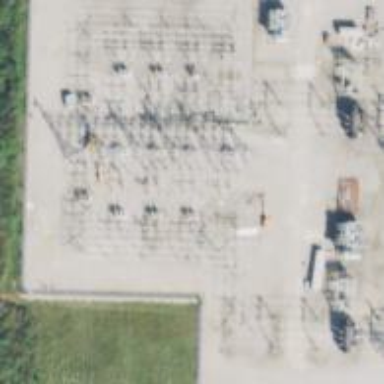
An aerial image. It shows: Switch for power supply.